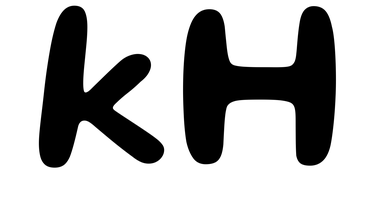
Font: Gluten_Medium